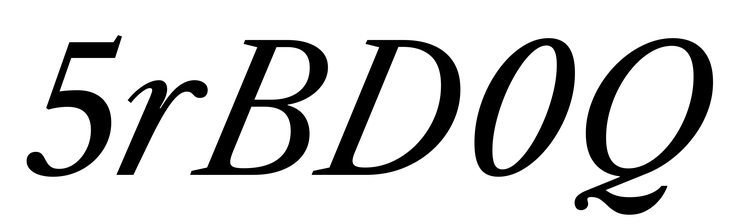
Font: LibreCaslonText-Italic_Italic